Field crop: maize
Growth stage: 2
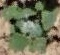
Species: chenopodium